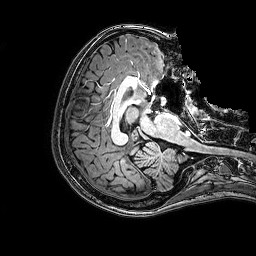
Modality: T1w
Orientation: axial
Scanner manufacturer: philips
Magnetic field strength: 3 T
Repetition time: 0.0096 s
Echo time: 0.0046 s